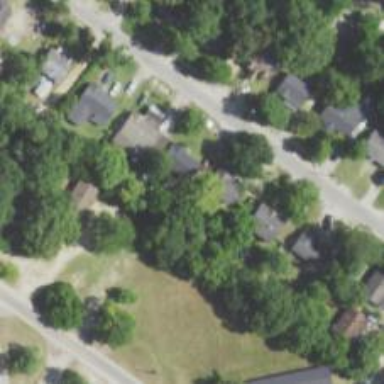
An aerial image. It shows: Neighborhood.